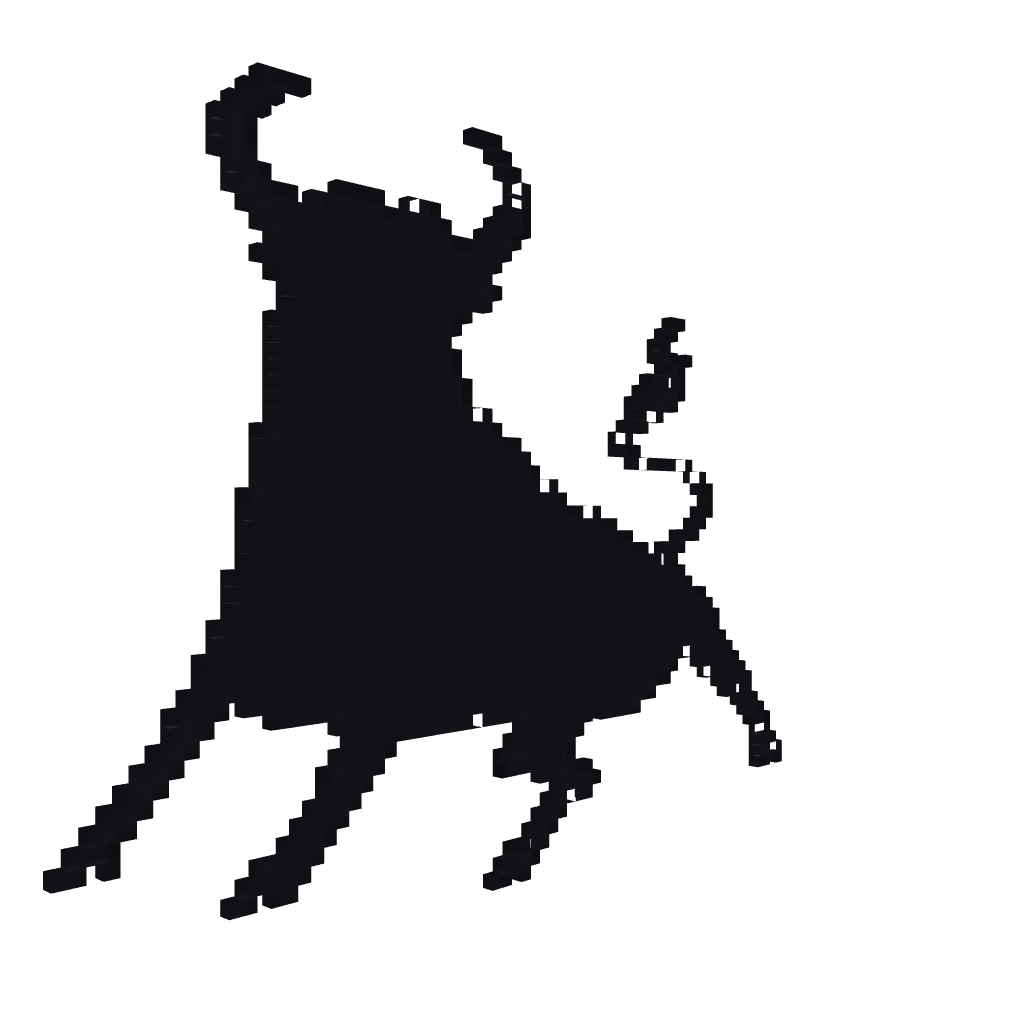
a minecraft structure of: The Toro